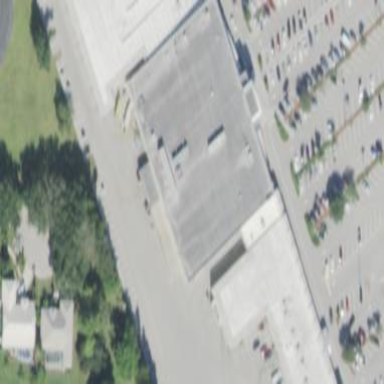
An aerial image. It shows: Retail building.